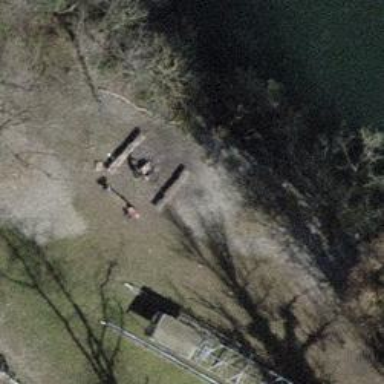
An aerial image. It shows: BBQ amenity.